Question: How do i query to find 2 columns with different number of rows from different datatable in the same database.
I tried to do it like this but it merges the data.
'''
SELECT core.[Close Date for core], care.[close date for care] FROM core, care;
'''
Example source data and desired output:

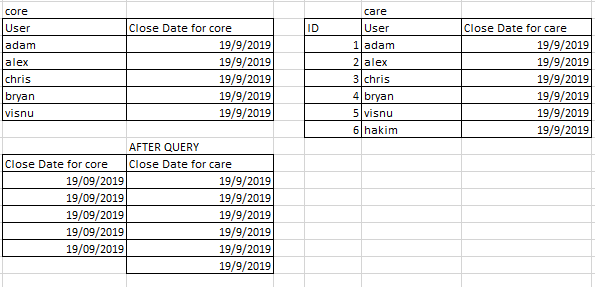
Answer: Create a union query, , to list the users:
'''
Select Id, User
From core
Union
Select Id, User
From care
'''
Then use this with a left join to each of the tables:
'''
SELECT
Query1.Id,
Query1.User,
core.[Close Date] As [Close Date for core],
care.[Close Date] As [Close Date for care]
FROM
(Query1
LEFT JOIN
core ON core.Id = Query1.Id)
LEFT JOIN
care ON care.Id = Query1.Id;
'''
Output :
<URL>
Output :
<URL>